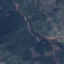
Land use / land cover class: HerbaceousVegetation